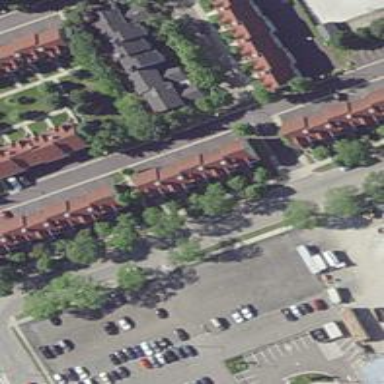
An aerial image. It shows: Condominium in residential area.